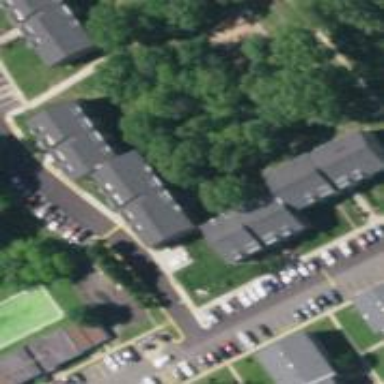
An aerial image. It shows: Residential building.